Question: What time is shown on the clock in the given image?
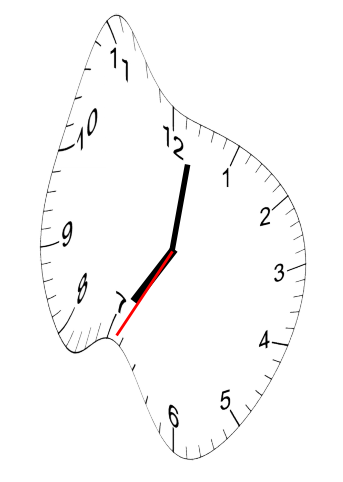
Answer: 07:01:35